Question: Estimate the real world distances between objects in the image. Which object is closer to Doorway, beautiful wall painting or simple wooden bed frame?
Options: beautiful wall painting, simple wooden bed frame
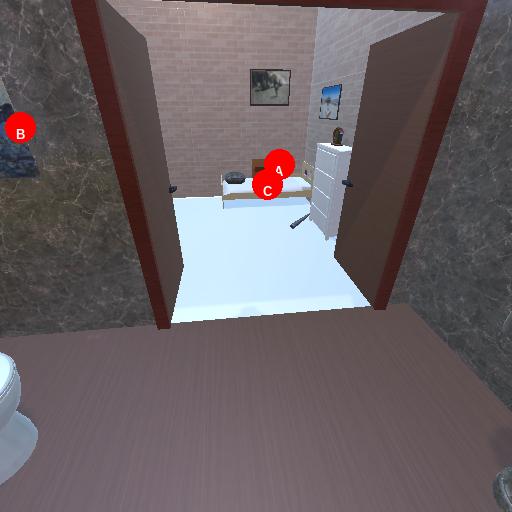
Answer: beautiful wall painting